Field crop: maize
Growth stage: 2
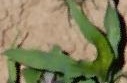
Species: maize